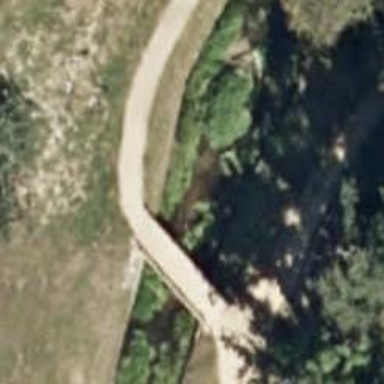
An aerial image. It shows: Footway bridge with gravel surface.